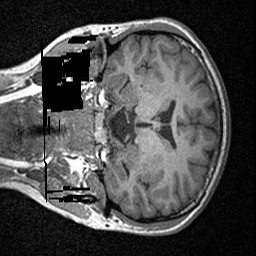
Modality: T1w
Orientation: coronal
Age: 18
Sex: female
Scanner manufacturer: siemens
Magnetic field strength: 3 T
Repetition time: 1.64 s
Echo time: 0.00234 s